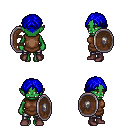
a pixel art fantasy rpg character, female body template, orc, green skin, brown tunic, metal pants, blue parted hairstyle, maroon shoes, shield, four views (front, back, left, right), 2x2 character sprite sheet, small pixel art, hard edges, no anti-aliasing